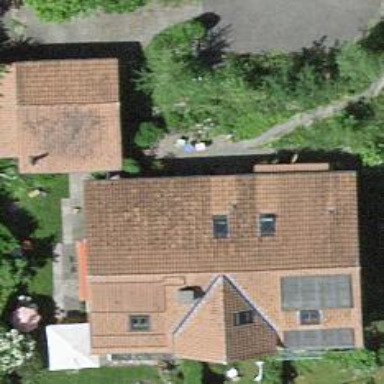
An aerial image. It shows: Residential building.